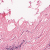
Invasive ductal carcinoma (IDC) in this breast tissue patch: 0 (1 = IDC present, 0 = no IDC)